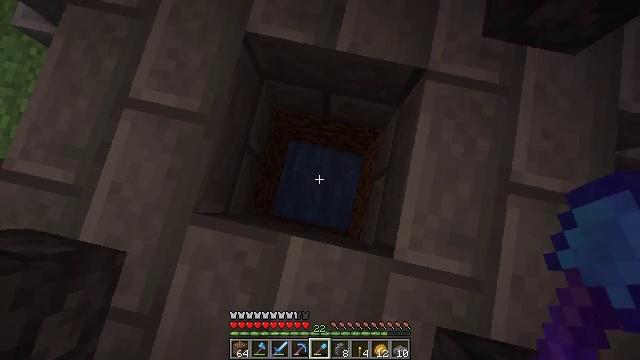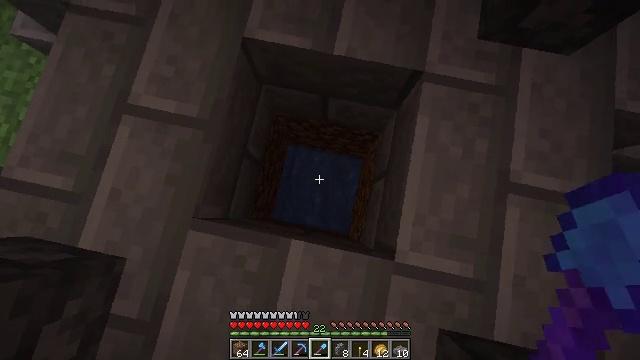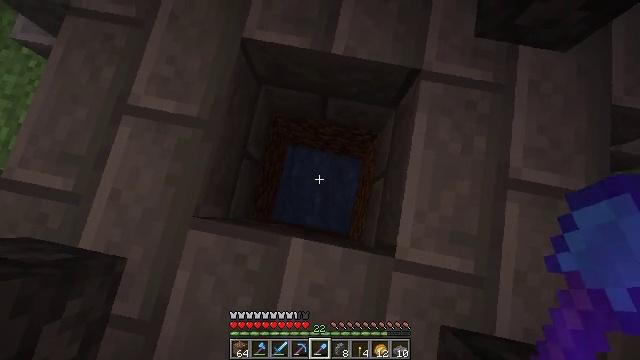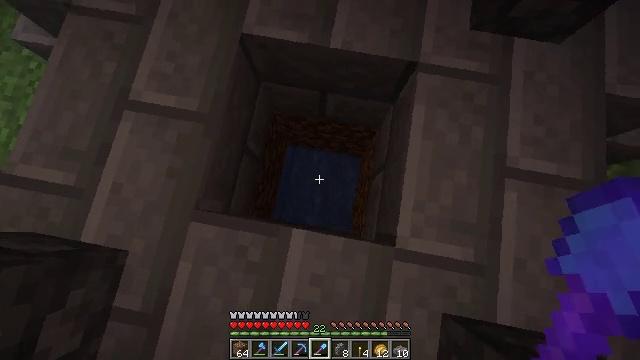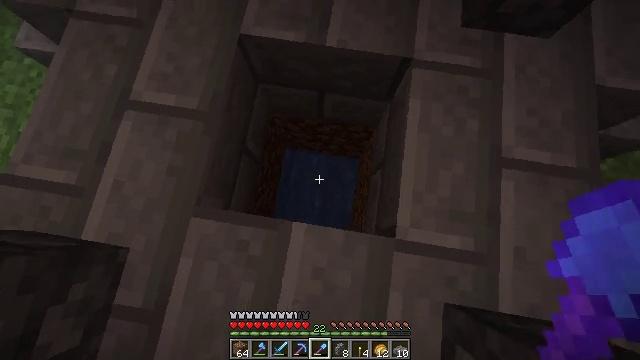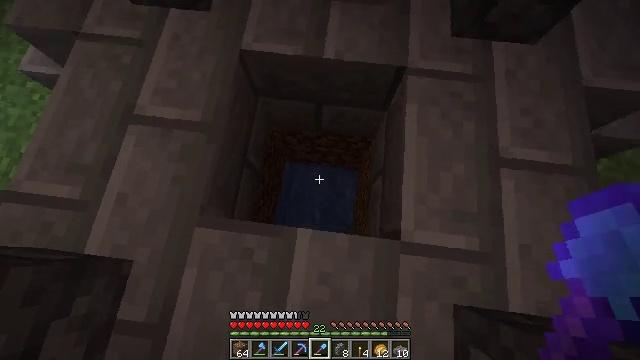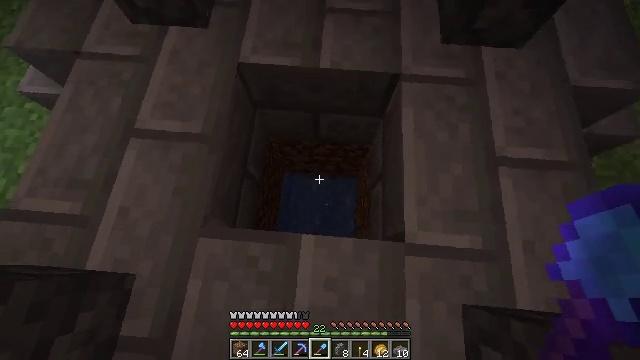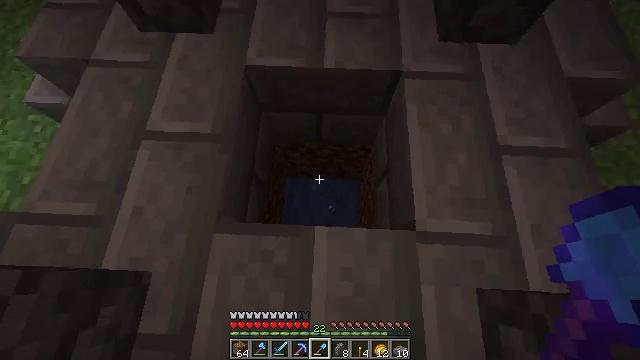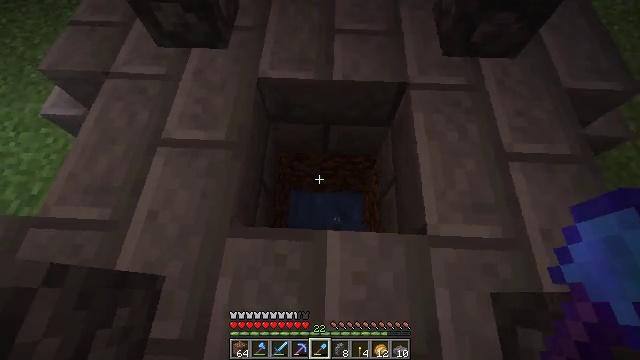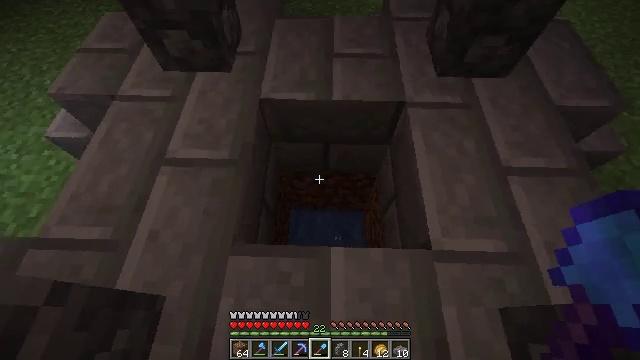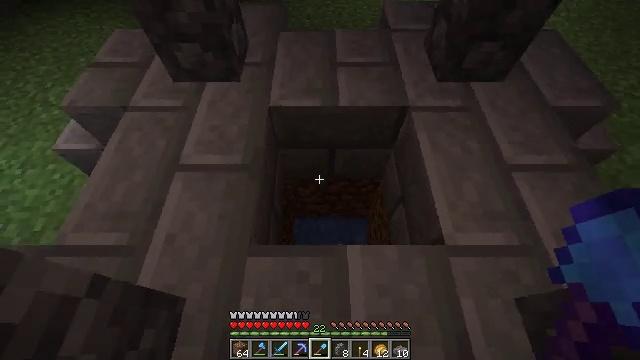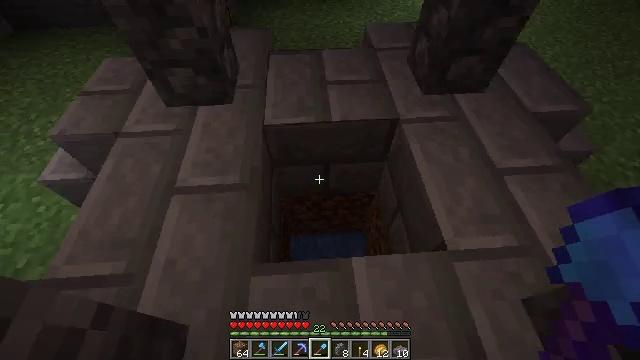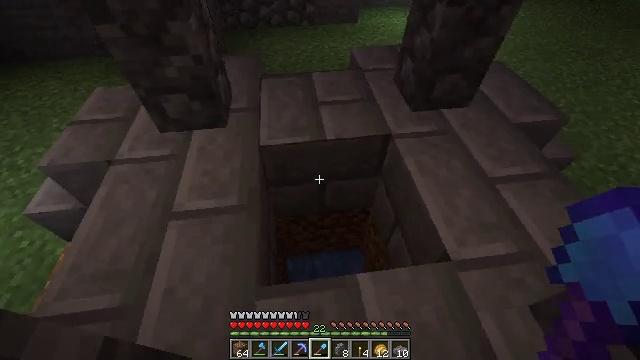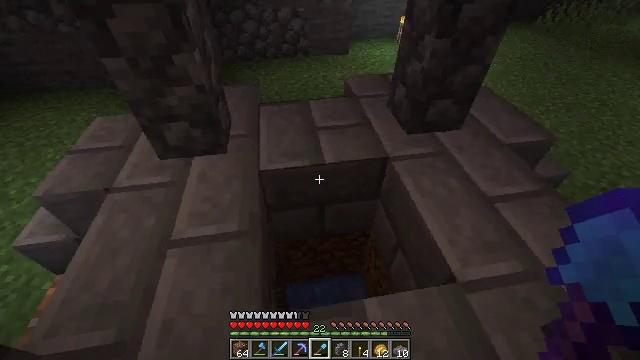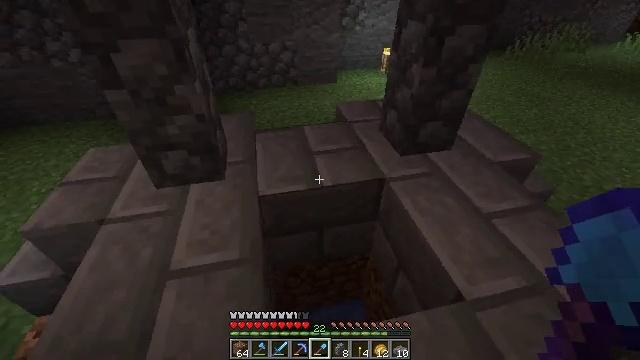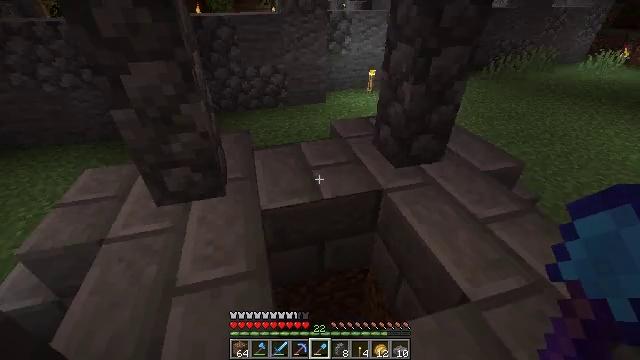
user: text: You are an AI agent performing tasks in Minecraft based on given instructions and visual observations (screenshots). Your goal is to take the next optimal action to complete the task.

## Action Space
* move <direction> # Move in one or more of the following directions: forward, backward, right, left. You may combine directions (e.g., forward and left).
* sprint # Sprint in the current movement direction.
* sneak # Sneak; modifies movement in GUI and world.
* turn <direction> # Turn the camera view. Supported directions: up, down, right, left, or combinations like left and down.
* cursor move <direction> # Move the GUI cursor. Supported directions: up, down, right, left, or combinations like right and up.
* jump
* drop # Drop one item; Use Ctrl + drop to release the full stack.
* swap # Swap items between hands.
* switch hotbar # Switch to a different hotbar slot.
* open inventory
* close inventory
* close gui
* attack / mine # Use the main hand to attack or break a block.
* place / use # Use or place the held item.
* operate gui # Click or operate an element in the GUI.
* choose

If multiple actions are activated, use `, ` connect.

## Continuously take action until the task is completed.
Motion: motion action
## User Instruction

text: Break the stonecutter to collect it.
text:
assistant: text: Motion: move back, sneak
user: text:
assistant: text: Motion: move back, sneak
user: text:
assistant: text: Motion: move back, sneak
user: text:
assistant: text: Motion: move back, sneak, turn right and up
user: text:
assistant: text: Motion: move back and move left, sneak, turn right and up
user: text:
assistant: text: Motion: move back and move left, sneak, turn right and up
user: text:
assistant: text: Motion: move back and move left, sneak, turn right and up
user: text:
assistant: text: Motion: move back and move left, sneak, turn up
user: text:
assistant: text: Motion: move back and move left, sneak, turn up
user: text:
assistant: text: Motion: move left, sneak, turn right and up
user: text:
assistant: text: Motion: move left, sneak, turn right and up
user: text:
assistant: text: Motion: move left, sneak, turn right and up
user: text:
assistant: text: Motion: move left, sneak, turn right and up
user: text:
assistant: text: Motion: move back and move left, sneak, turn right and up
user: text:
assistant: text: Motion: move back and move left, sneak, turn right and up
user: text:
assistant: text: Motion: move back and move left, sneak, turn right and up
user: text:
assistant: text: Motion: move back and move left, sneak, turn right and up
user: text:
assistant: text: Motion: move back and move left, sneak, turn right and up
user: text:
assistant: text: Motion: move back and move left, turn right and up
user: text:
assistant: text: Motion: move back and move left, turn right and up
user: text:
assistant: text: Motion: move back and move left, turn right and up
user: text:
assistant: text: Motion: move back and move left, turn right and up
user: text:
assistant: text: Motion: move back and move left, turn up
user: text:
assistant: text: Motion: move back and move left, turn up
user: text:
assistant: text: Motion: move back and move left
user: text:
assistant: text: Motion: move back and move left, turn up
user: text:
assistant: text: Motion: move back and move left
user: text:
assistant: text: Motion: move back and move left
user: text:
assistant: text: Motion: move back and move left, turn up
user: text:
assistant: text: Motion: move back and move left, turn right and up